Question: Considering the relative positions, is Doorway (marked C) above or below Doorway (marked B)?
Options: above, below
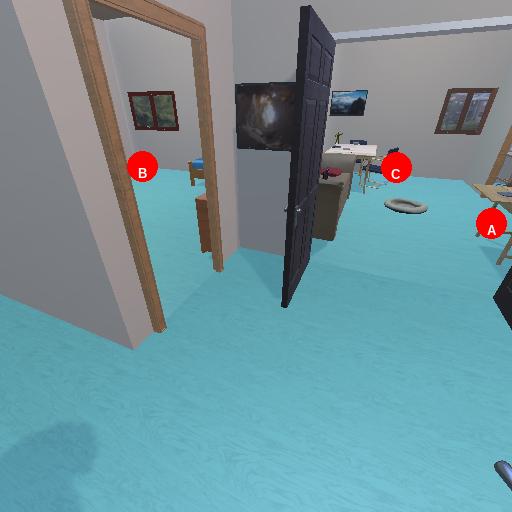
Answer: above